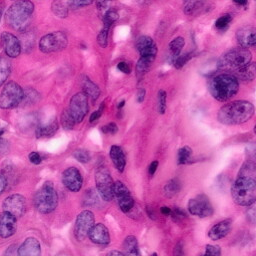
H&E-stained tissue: Pancreatic